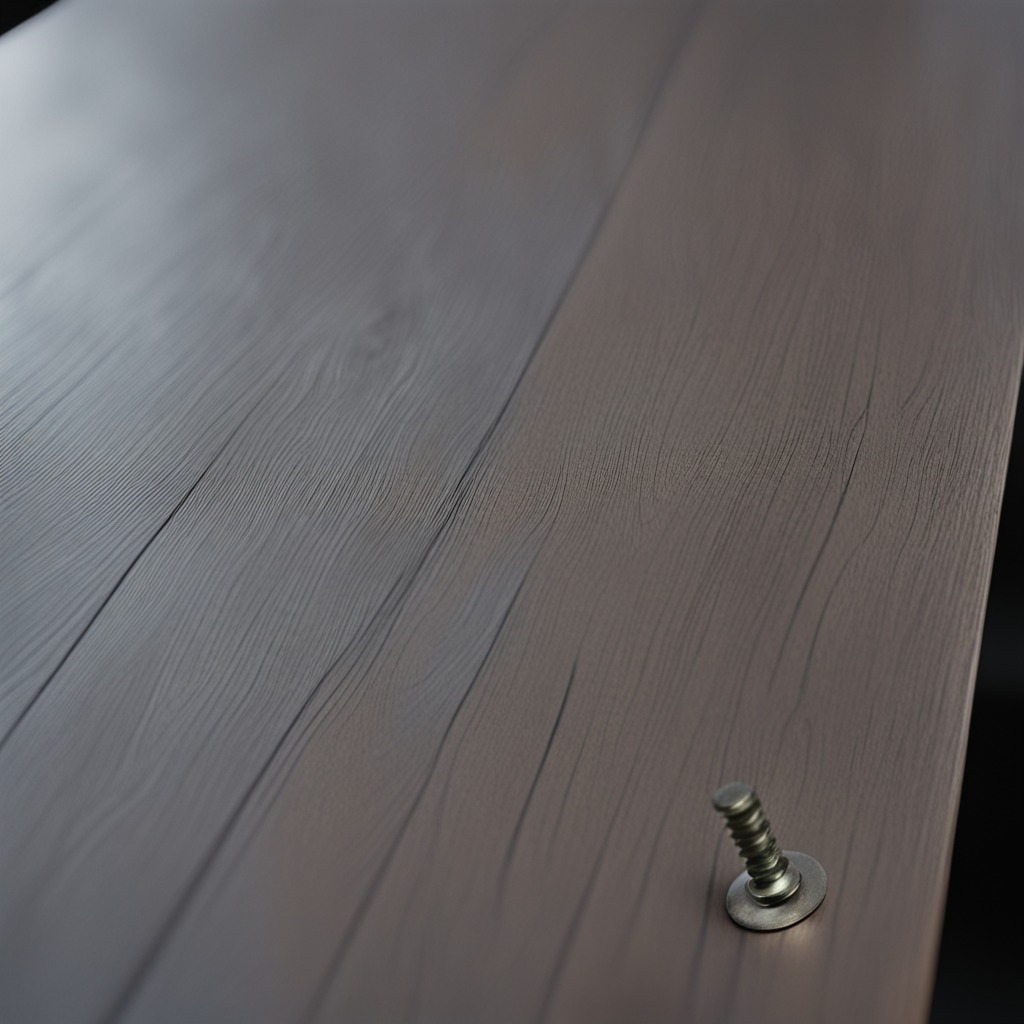
A metal screw is lying on a table with burn marks in a small garage at twilight.